Question: I'm using the following template to recreate threads that I need to run into infinity.
I want to know if this template is scalable in terms of memory. Are threaded destroyed properly?
'''
import threading
import time
class aLazyThread(threading.Thread):
def __init__(self):
threading.Thread.__init__(self)
def run(self):
time.sleep(10)
print "I don not want to work :("
class aWorkerThread(threading.Thread):
def __init__(self):
threading.Thread.__init__(self)
def run(self):
time.sleep(1)
print "I want to work!!!!!!!"
threadA = aLazyThread()
threadA.start()
threadB = aWorkerThread()
threadB.start()
while True:
if not (threadA.isAlive()):
threadA = aLazyThread()
threadA.start()
if not (threadB.isAlive()):
threadB = aWorkerThread()
threadB.start()
'''
The thing that bother me is the following picture taking in eclipse which show debug info, and It seems that thread are stacking it.

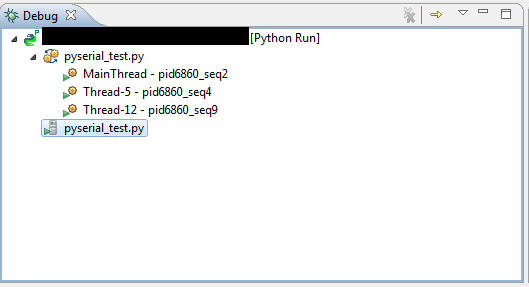
Answer: 1. I see nothing wrong with the image. There's the main thread and the 2 threads that you created (according to the code, 3 threads are supposed to be running at any time)
2. Like any other Python objects, threads are garbage collected when they're not used; e.g. in your main while cycle, when you instantiate the class (let's say aLazyThread), the old threadA value is destroyed (maybe not exactly at that point, but shortly after)
3. The main while cycle, could also use a sleep (e.g. time.sleep(1)), otherwise it will consume the processor, uselessly checking if the other threads are running.